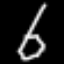
Label: octagon